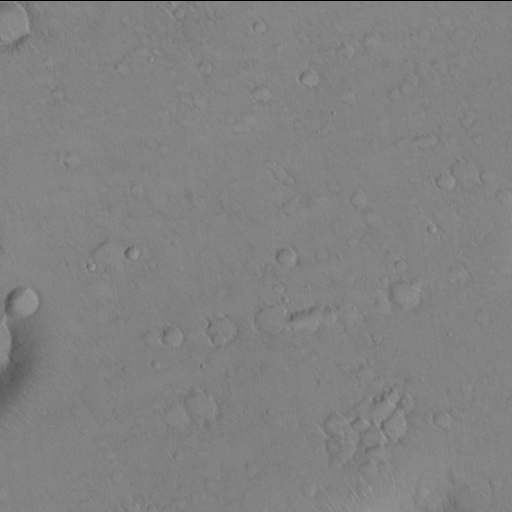
Objects detected: cone, cone